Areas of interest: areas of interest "Toll Station"
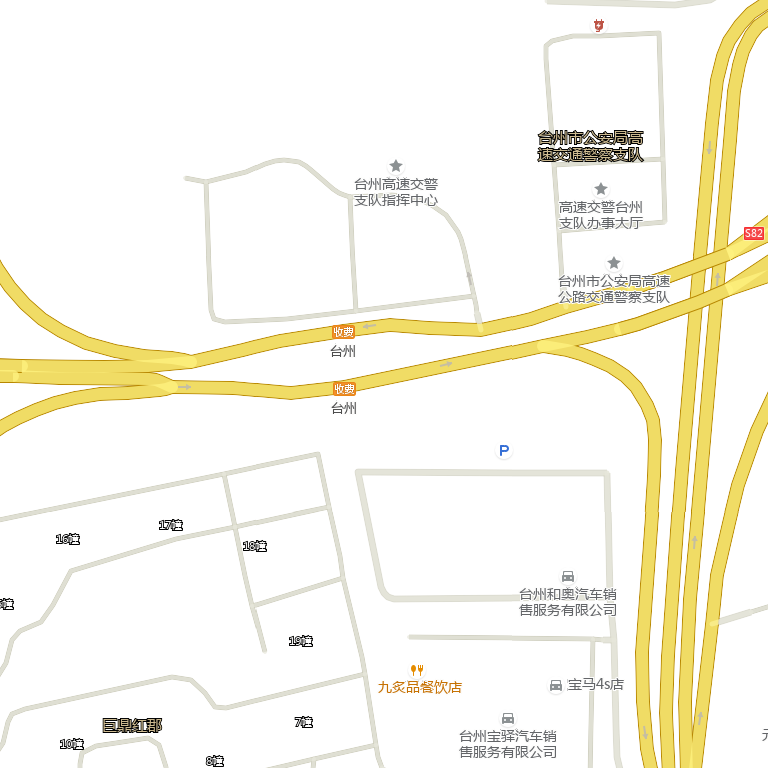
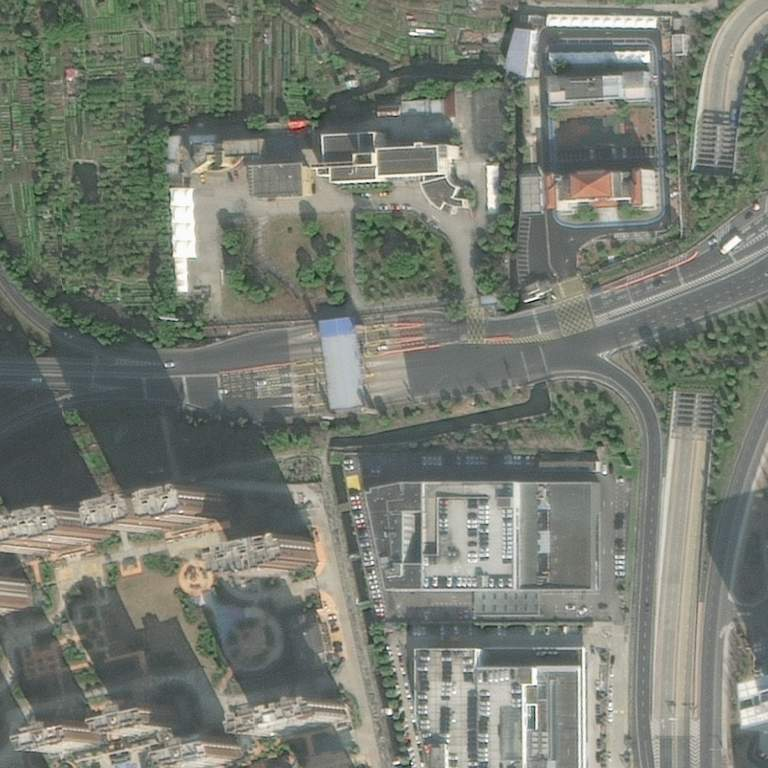